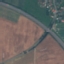
Land use / land cover: Highway